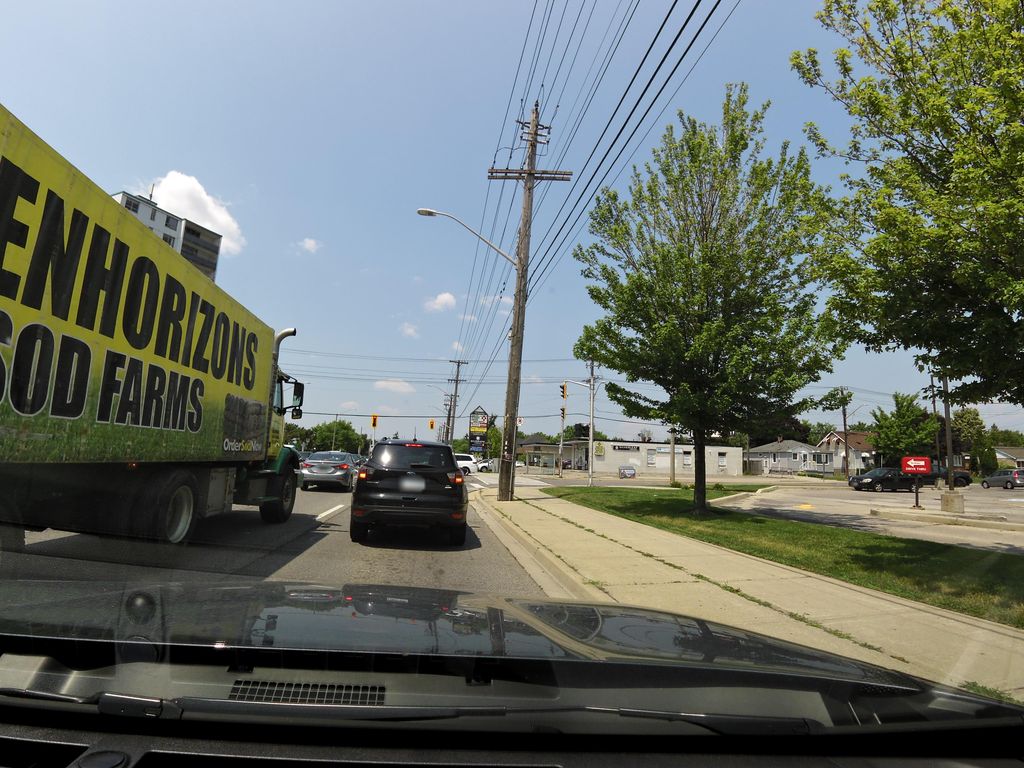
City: hamilton